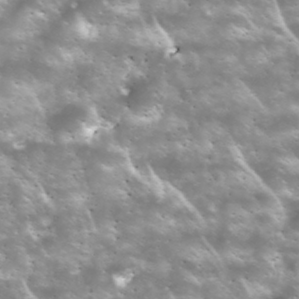
Label: non_frost